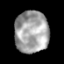
Tissue: prostate
Cell type: Epithelial cells
Senescence score: 0.3239
Nuclear area (px): 1392
Mean DAPI intensity: 163.256